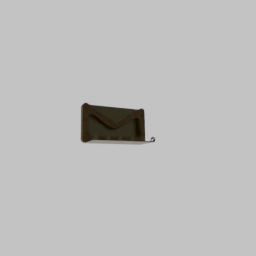
Label: appliances